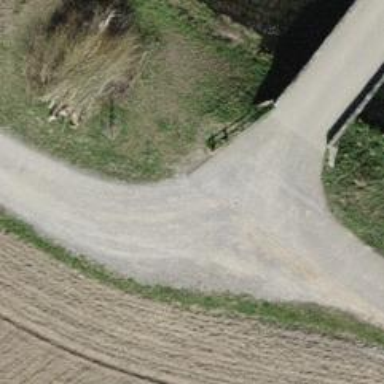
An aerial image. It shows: Residential road with bridge.